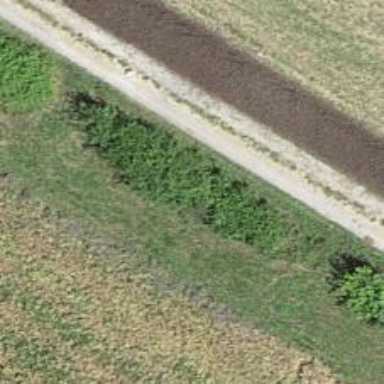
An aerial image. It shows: Hedge acting as barrier.